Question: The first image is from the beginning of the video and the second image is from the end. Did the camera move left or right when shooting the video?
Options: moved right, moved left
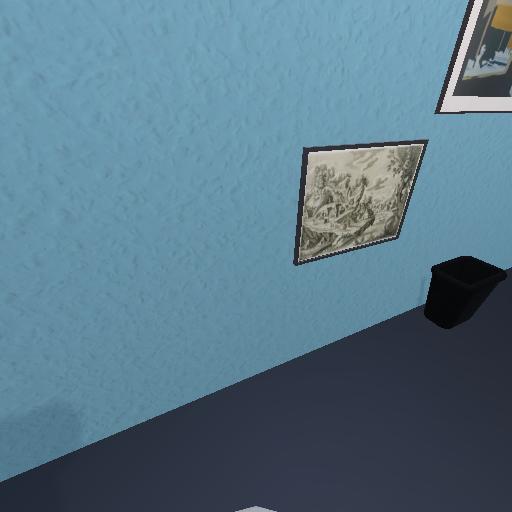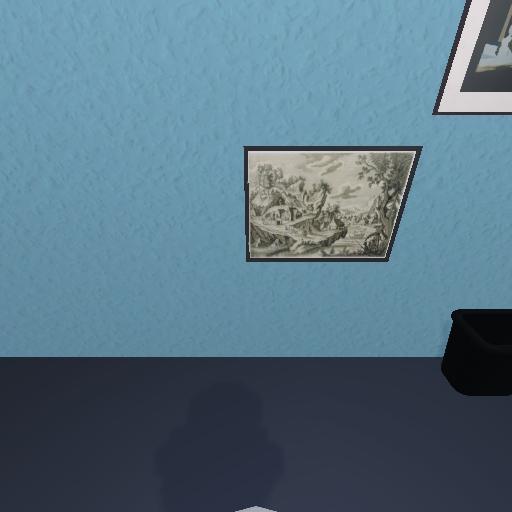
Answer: moved right